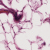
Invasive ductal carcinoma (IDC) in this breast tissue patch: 0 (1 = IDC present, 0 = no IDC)